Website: home-depot
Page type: billing-address
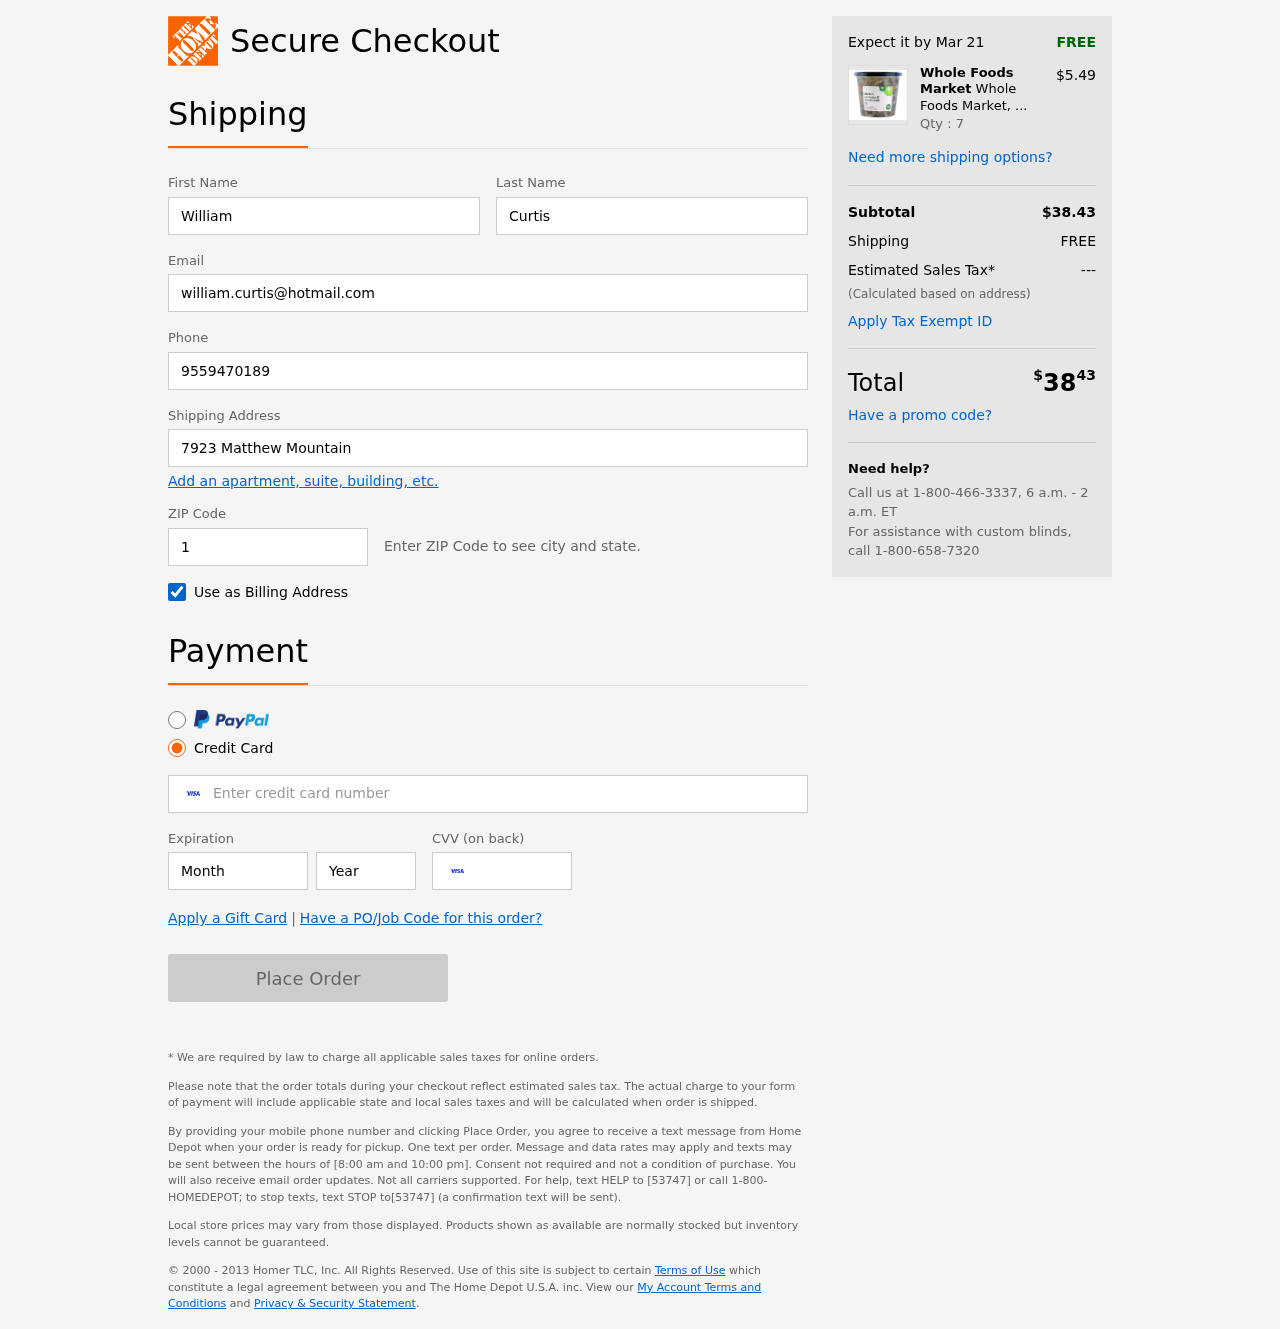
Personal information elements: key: PII_FIRSTNAME
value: William
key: PII_LASTNAME
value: Curtis
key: PII_EMAIL
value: william.curtis@hotmail.com
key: PII_PHONE
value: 9559470189
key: PII_STREET
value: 7923 Matthew Mountain
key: PII_POSTCODE
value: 10491
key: PII_CARD_NUMBER
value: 4073 4603 1613 4071
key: PII_CARD_EXPIRY_MONTH
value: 06
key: PII_CARD_CVV
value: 992
Product elements: key: PRODUCT1_BRAND
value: Whole Foods Market
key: PRODUCT1_NAME
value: Whole Foods Market, Chicken, Artichoke & Lemon Soup, 24 oz
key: PRODUCT1_PRICE
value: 5.49
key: PRODUCT1_QUANTITY
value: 7
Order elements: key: ORDER_DELIVERY_DATE
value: Mar 21
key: ORDER_SUBTOTAL
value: $38.43
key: ORDER_SHIPPING_COST
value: FREE
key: ORDER_TAX
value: ---
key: ORDER_TOTAL2
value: $3843